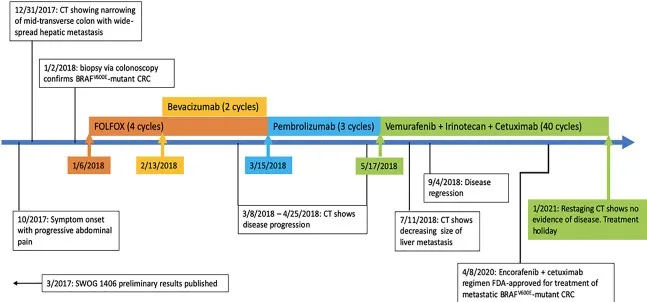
Timeline of management of metastatic BRAFV600E-mutant CRC (colorectal cancer).
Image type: chart (chart)